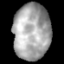
Tissue: lung
Cell type: T cells
Senescence score: 0.1516
Nuclear area (px): 2020
Mean DAPI intensity: 166.69